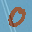
Label: 0